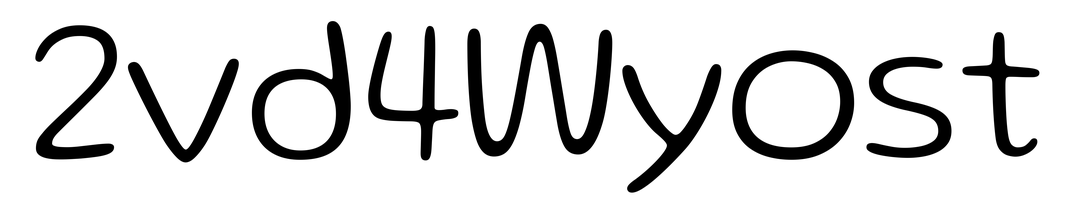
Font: Gluten_ExtraLight